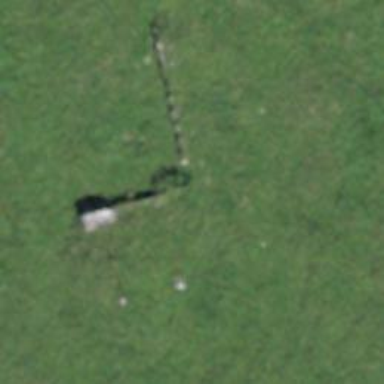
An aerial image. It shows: Wall made of dry stone.